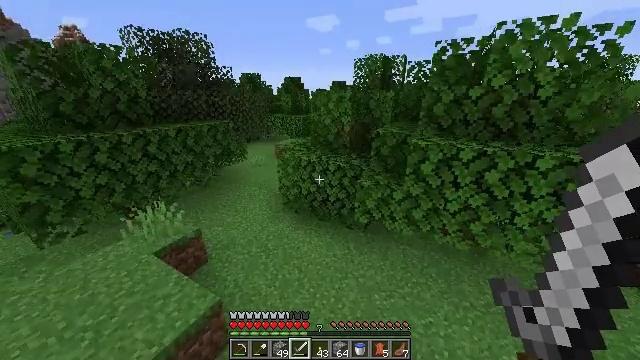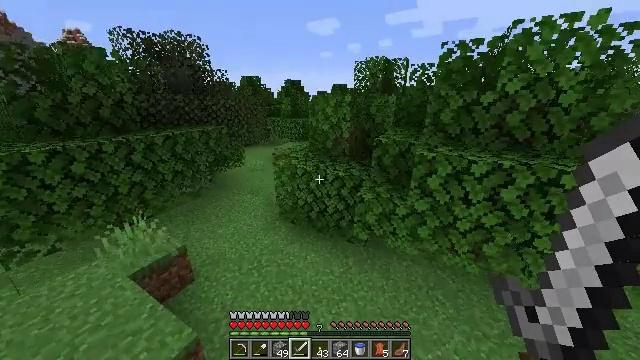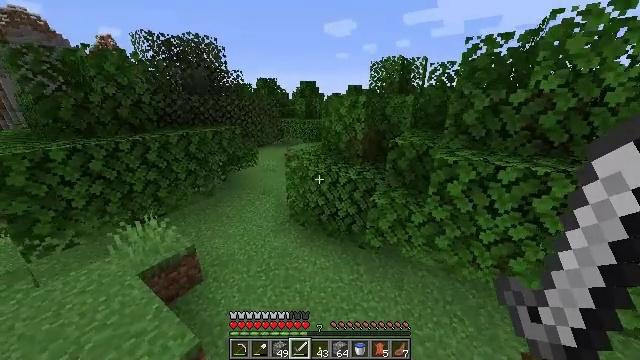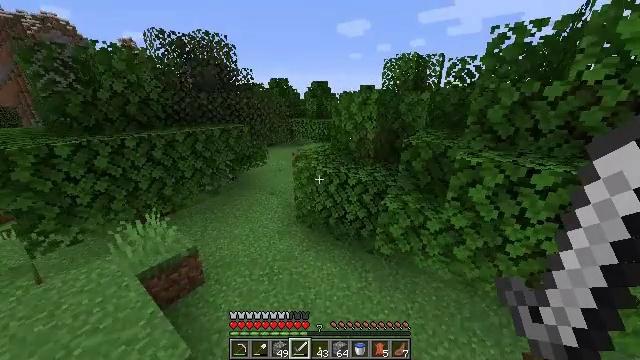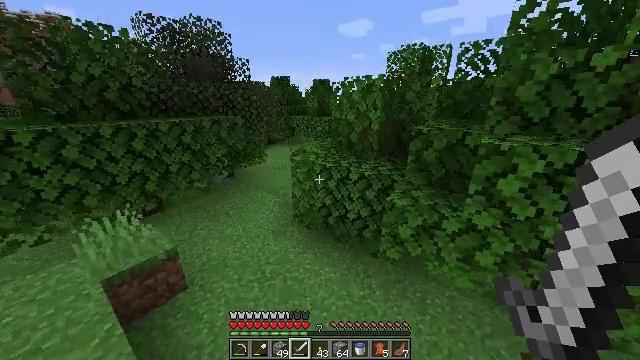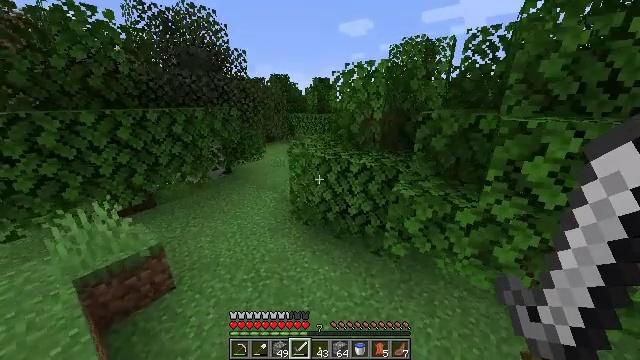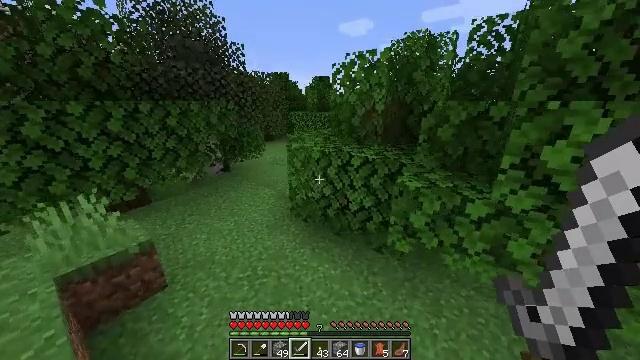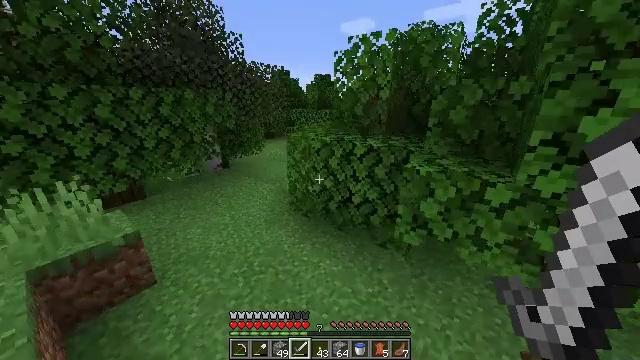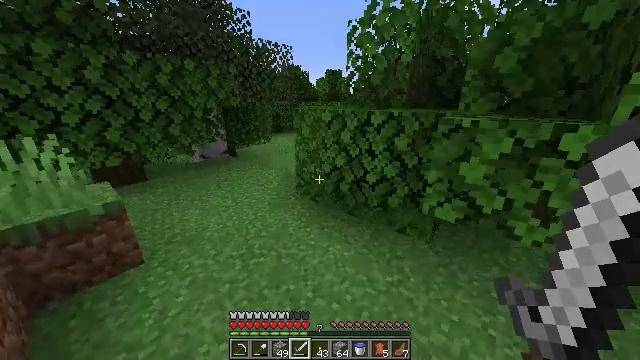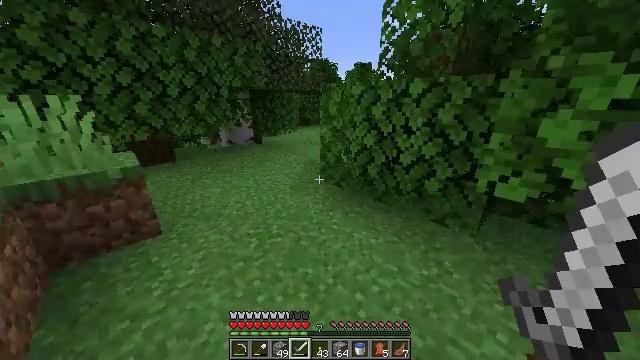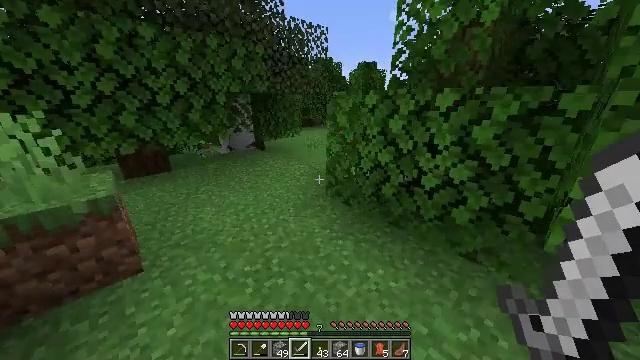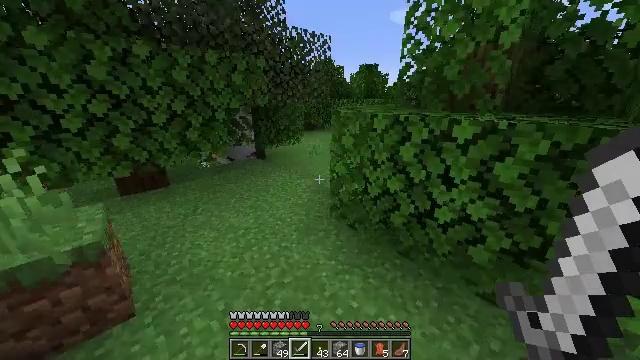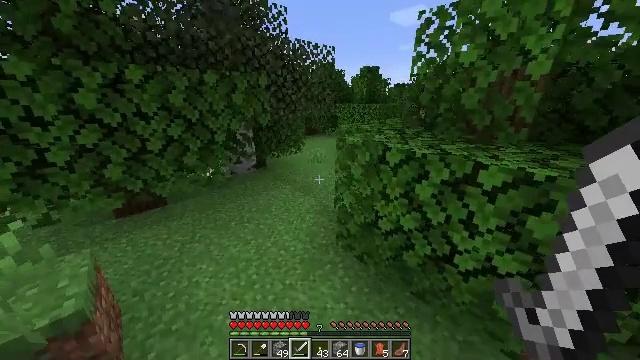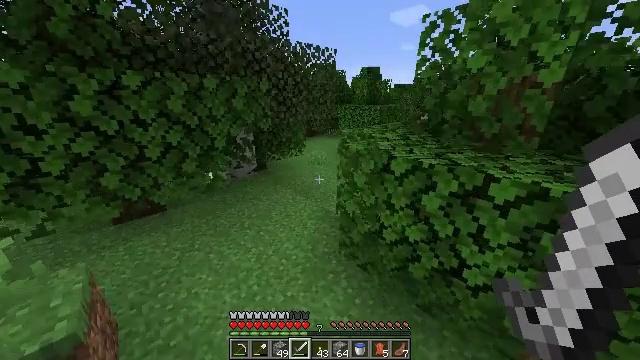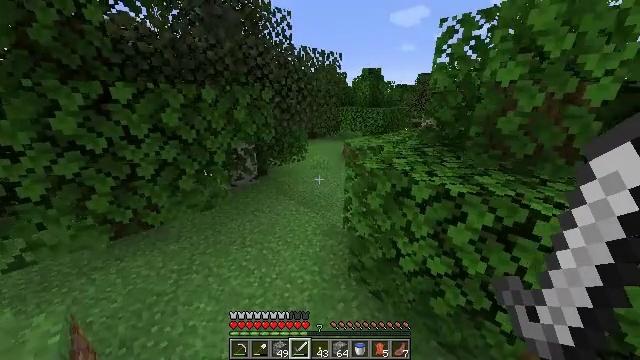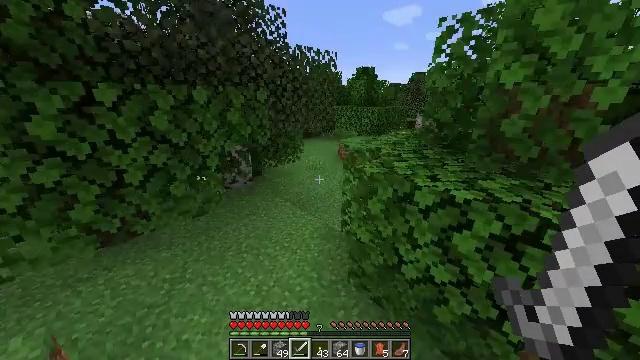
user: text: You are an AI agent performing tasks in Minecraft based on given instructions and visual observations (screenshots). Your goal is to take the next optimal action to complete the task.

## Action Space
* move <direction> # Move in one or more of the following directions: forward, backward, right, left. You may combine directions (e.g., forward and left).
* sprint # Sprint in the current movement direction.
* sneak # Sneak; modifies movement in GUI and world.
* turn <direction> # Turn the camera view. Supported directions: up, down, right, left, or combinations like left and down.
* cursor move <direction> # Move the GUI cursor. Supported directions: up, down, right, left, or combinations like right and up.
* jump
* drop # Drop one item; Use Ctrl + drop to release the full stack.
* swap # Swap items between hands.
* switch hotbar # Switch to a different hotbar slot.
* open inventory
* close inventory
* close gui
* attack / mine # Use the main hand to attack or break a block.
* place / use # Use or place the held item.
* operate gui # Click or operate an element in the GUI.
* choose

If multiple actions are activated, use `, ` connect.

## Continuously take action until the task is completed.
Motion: motion action
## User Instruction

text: Drop a peony.
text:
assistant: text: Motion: move forward, sprint, jump
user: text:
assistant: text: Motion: move forward, sprint, turn left, jump
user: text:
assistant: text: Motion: move forward and move left, sprint, turn left, jump
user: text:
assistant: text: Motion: move forward and move left, sprint, jump
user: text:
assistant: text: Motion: move forward and move left, sprint, jump
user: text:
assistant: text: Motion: move forward and move left, sprint, jump
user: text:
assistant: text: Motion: move forward and move left, sprint, jump
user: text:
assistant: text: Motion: move forward and move left, sprint, turn left, jump
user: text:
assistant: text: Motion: move forward and move left, sprint, turn left, jump
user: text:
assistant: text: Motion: move forward and move left, sprint, jump
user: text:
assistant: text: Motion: move forward and move left, sprint, jump
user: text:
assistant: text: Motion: move forward and move left, sprint, jump
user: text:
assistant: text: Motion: move forward and move left, sprint, jump
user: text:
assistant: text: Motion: move forward and move left, sprint, jump
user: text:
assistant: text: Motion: move forward and move left, sprint, turn right, jump
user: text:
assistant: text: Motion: move forward and move left, sprint, turn right and down, jump
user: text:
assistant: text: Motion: move forward and move left, sprint, turn right and down, jump
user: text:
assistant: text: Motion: move forward, sprint, turn right, jump
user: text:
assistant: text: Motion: move forward, sprint, turn right
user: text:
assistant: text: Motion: move forward, sprint
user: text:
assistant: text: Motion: move forward, sprint
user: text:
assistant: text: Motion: move forward, sprint
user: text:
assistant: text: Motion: move forward, sprint, turn right
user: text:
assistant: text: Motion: move forward, sprint
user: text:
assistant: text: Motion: move forward, sprint
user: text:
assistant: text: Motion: move forward, sprint
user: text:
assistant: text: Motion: move forward, sprint
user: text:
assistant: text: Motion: move forward, sprint, turn right
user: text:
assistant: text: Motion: move forward, sprint, turn right and up
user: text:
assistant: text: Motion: move forward, sprint, turn right